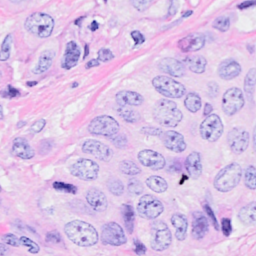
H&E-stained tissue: Breast